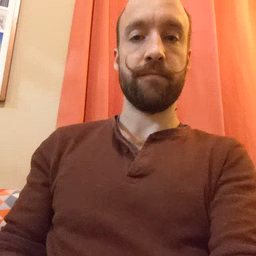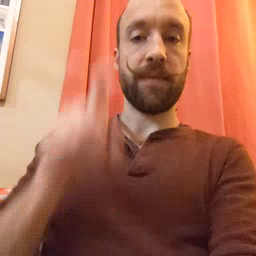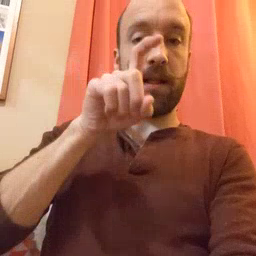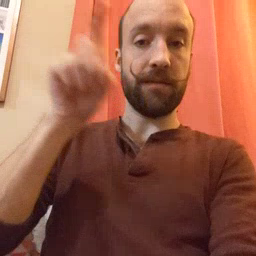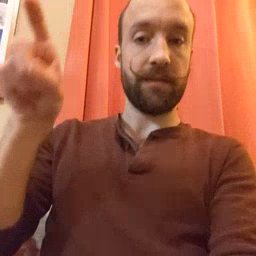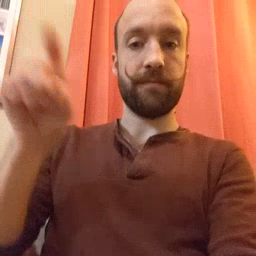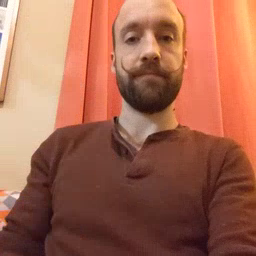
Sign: closet